Question: I have a web page in which we have some footer links, on click of any of link it opens in a model window and on clicking close button get closed.
One strange thing is happening, when testing in mobile device Android. On page if there are any input fields and if you open any footer link where on opened window if you tab just above input field location, you can see the focus ring of that field. How to resolve this? Is this a android bug?

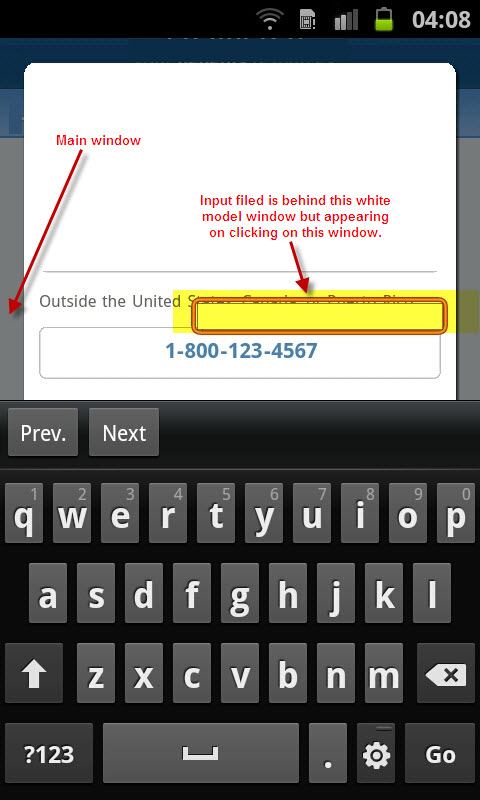
Answer: To resolve this what i did is I have disabled the input fields when modal window shows up and enabled back again all input fields when window closed down.
It seems to me Samsung Galaxy S11 2.3.6 specific issue.